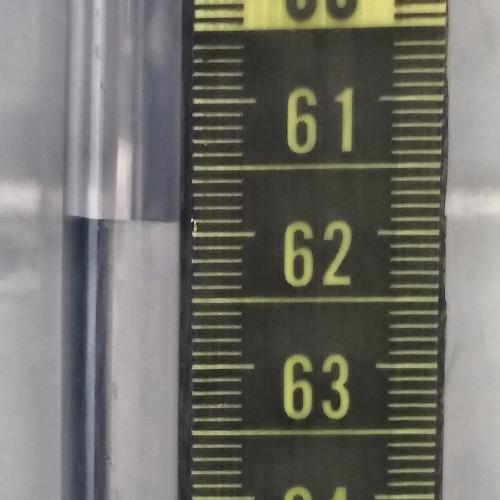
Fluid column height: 61.9 cm